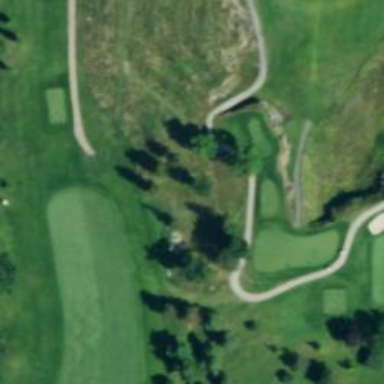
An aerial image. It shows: Path for both roads and golfers.